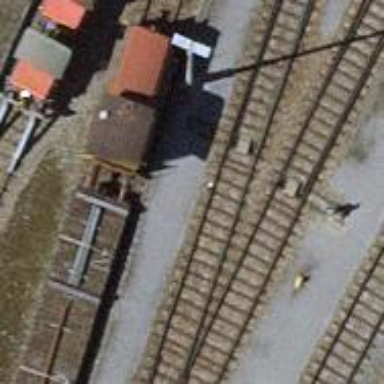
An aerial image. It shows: Single-track railway yard.